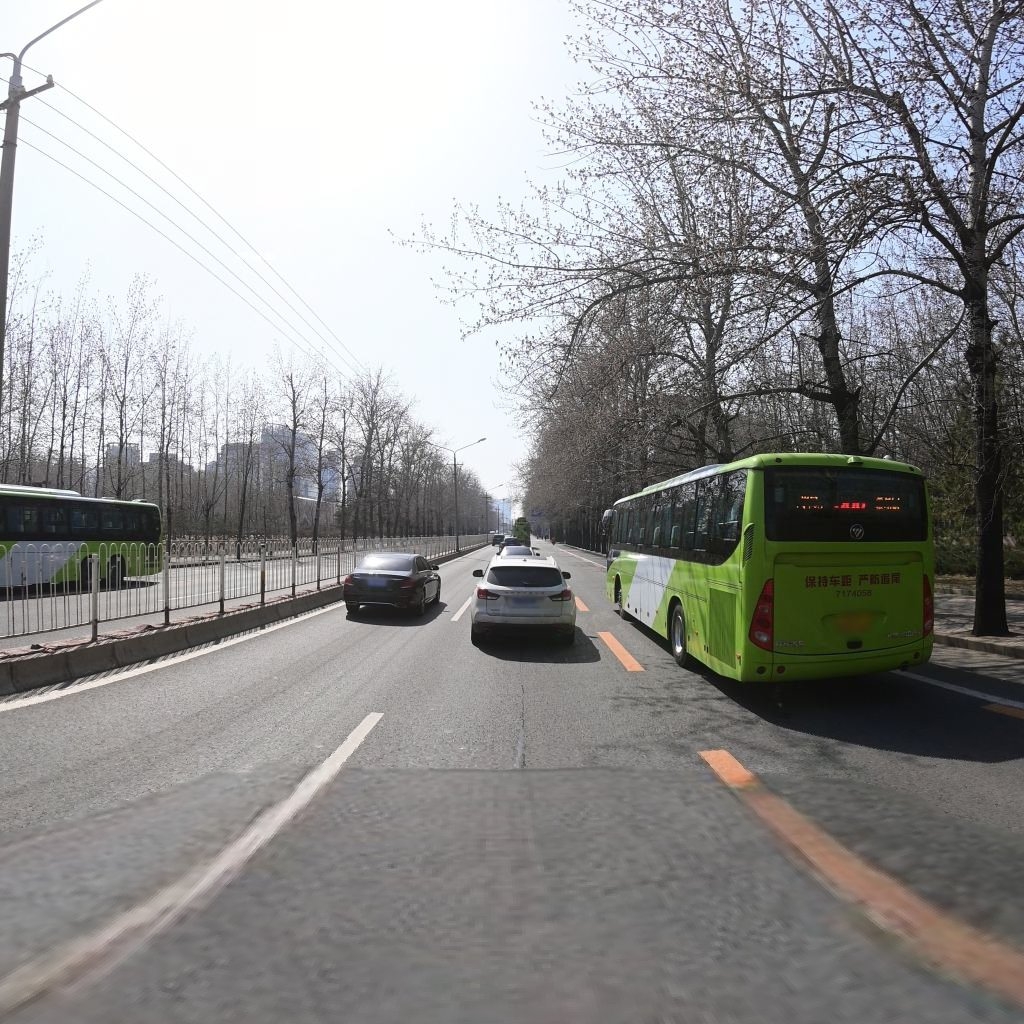
Region: Chaoyang
Road damage annotations: longitudinal crack